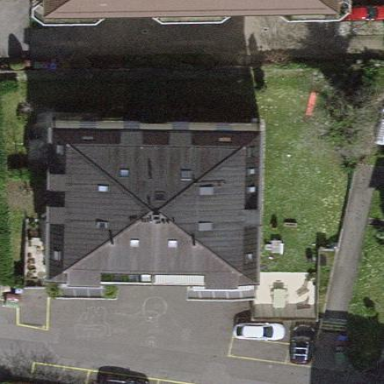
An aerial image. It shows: Unique quadruple saltbox-shaped roof outlines building with multiple apartments.